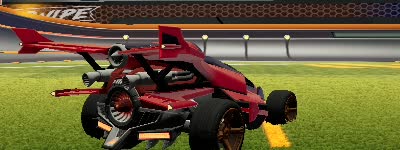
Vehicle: aftershock